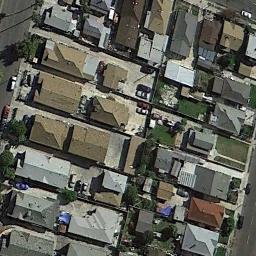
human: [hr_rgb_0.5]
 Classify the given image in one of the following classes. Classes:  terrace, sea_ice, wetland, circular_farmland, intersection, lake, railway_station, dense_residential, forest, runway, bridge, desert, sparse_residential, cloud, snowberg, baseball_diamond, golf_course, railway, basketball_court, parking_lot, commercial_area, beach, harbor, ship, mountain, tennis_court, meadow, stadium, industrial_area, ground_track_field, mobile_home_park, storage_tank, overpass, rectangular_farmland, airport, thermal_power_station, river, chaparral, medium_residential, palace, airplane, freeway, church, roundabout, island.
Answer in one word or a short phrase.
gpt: dense_residential